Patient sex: F
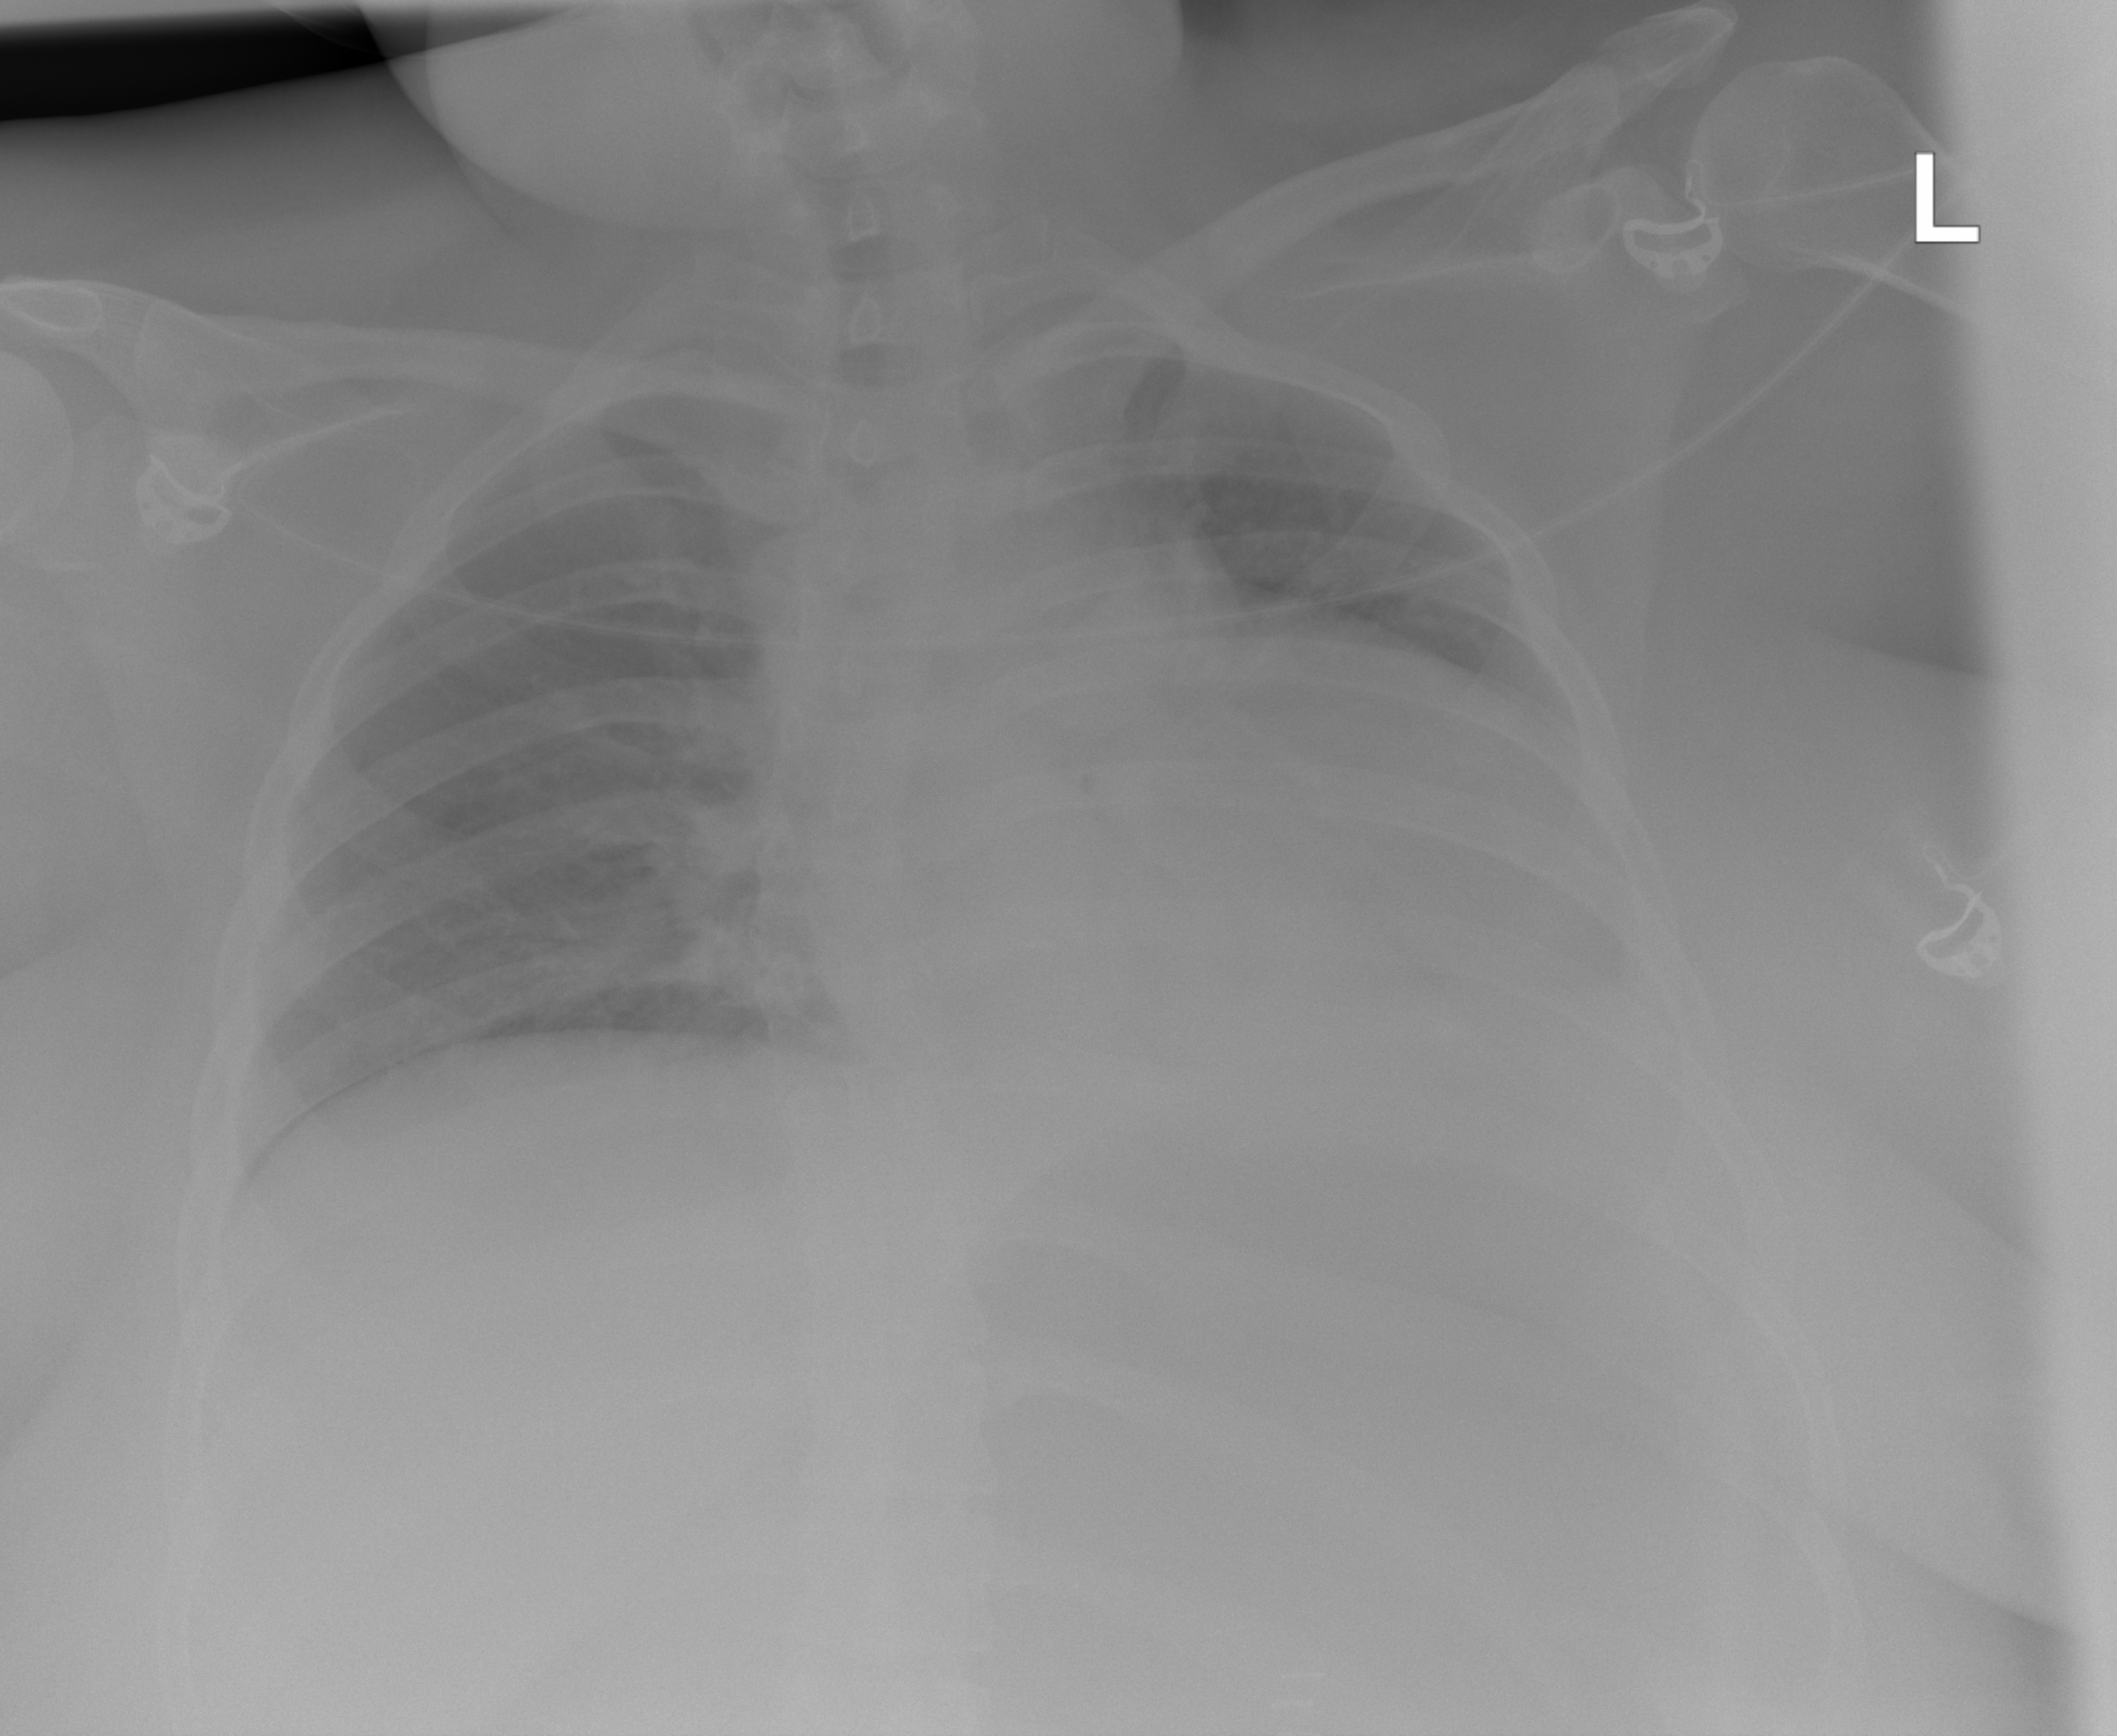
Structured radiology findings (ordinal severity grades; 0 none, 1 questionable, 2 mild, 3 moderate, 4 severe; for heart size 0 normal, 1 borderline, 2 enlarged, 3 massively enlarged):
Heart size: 2
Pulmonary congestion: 1
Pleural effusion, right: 0
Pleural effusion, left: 2
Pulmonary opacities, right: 0
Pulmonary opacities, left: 0
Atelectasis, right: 2
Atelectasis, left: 2